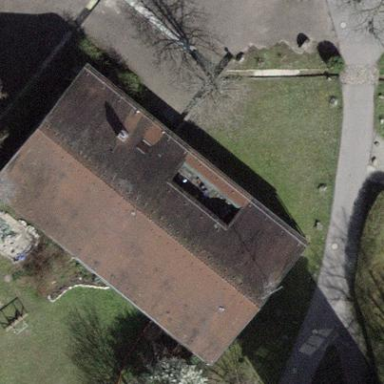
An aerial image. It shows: School building.